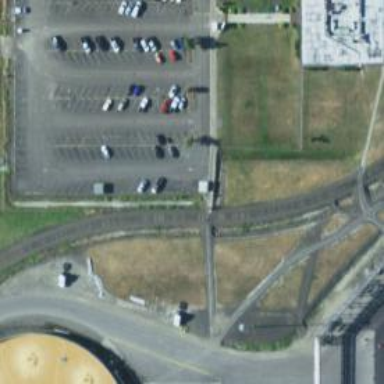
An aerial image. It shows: Crossing for the railway.